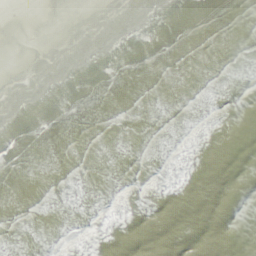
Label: beach